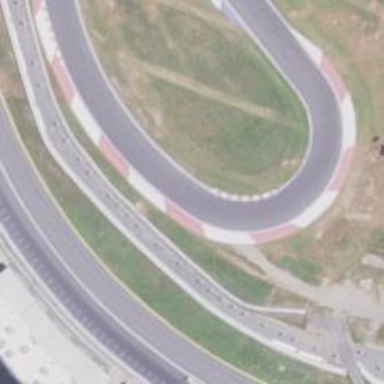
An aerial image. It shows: Raceway for motor sports.